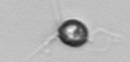
Label: Acanthoica_quattrospina